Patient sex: F
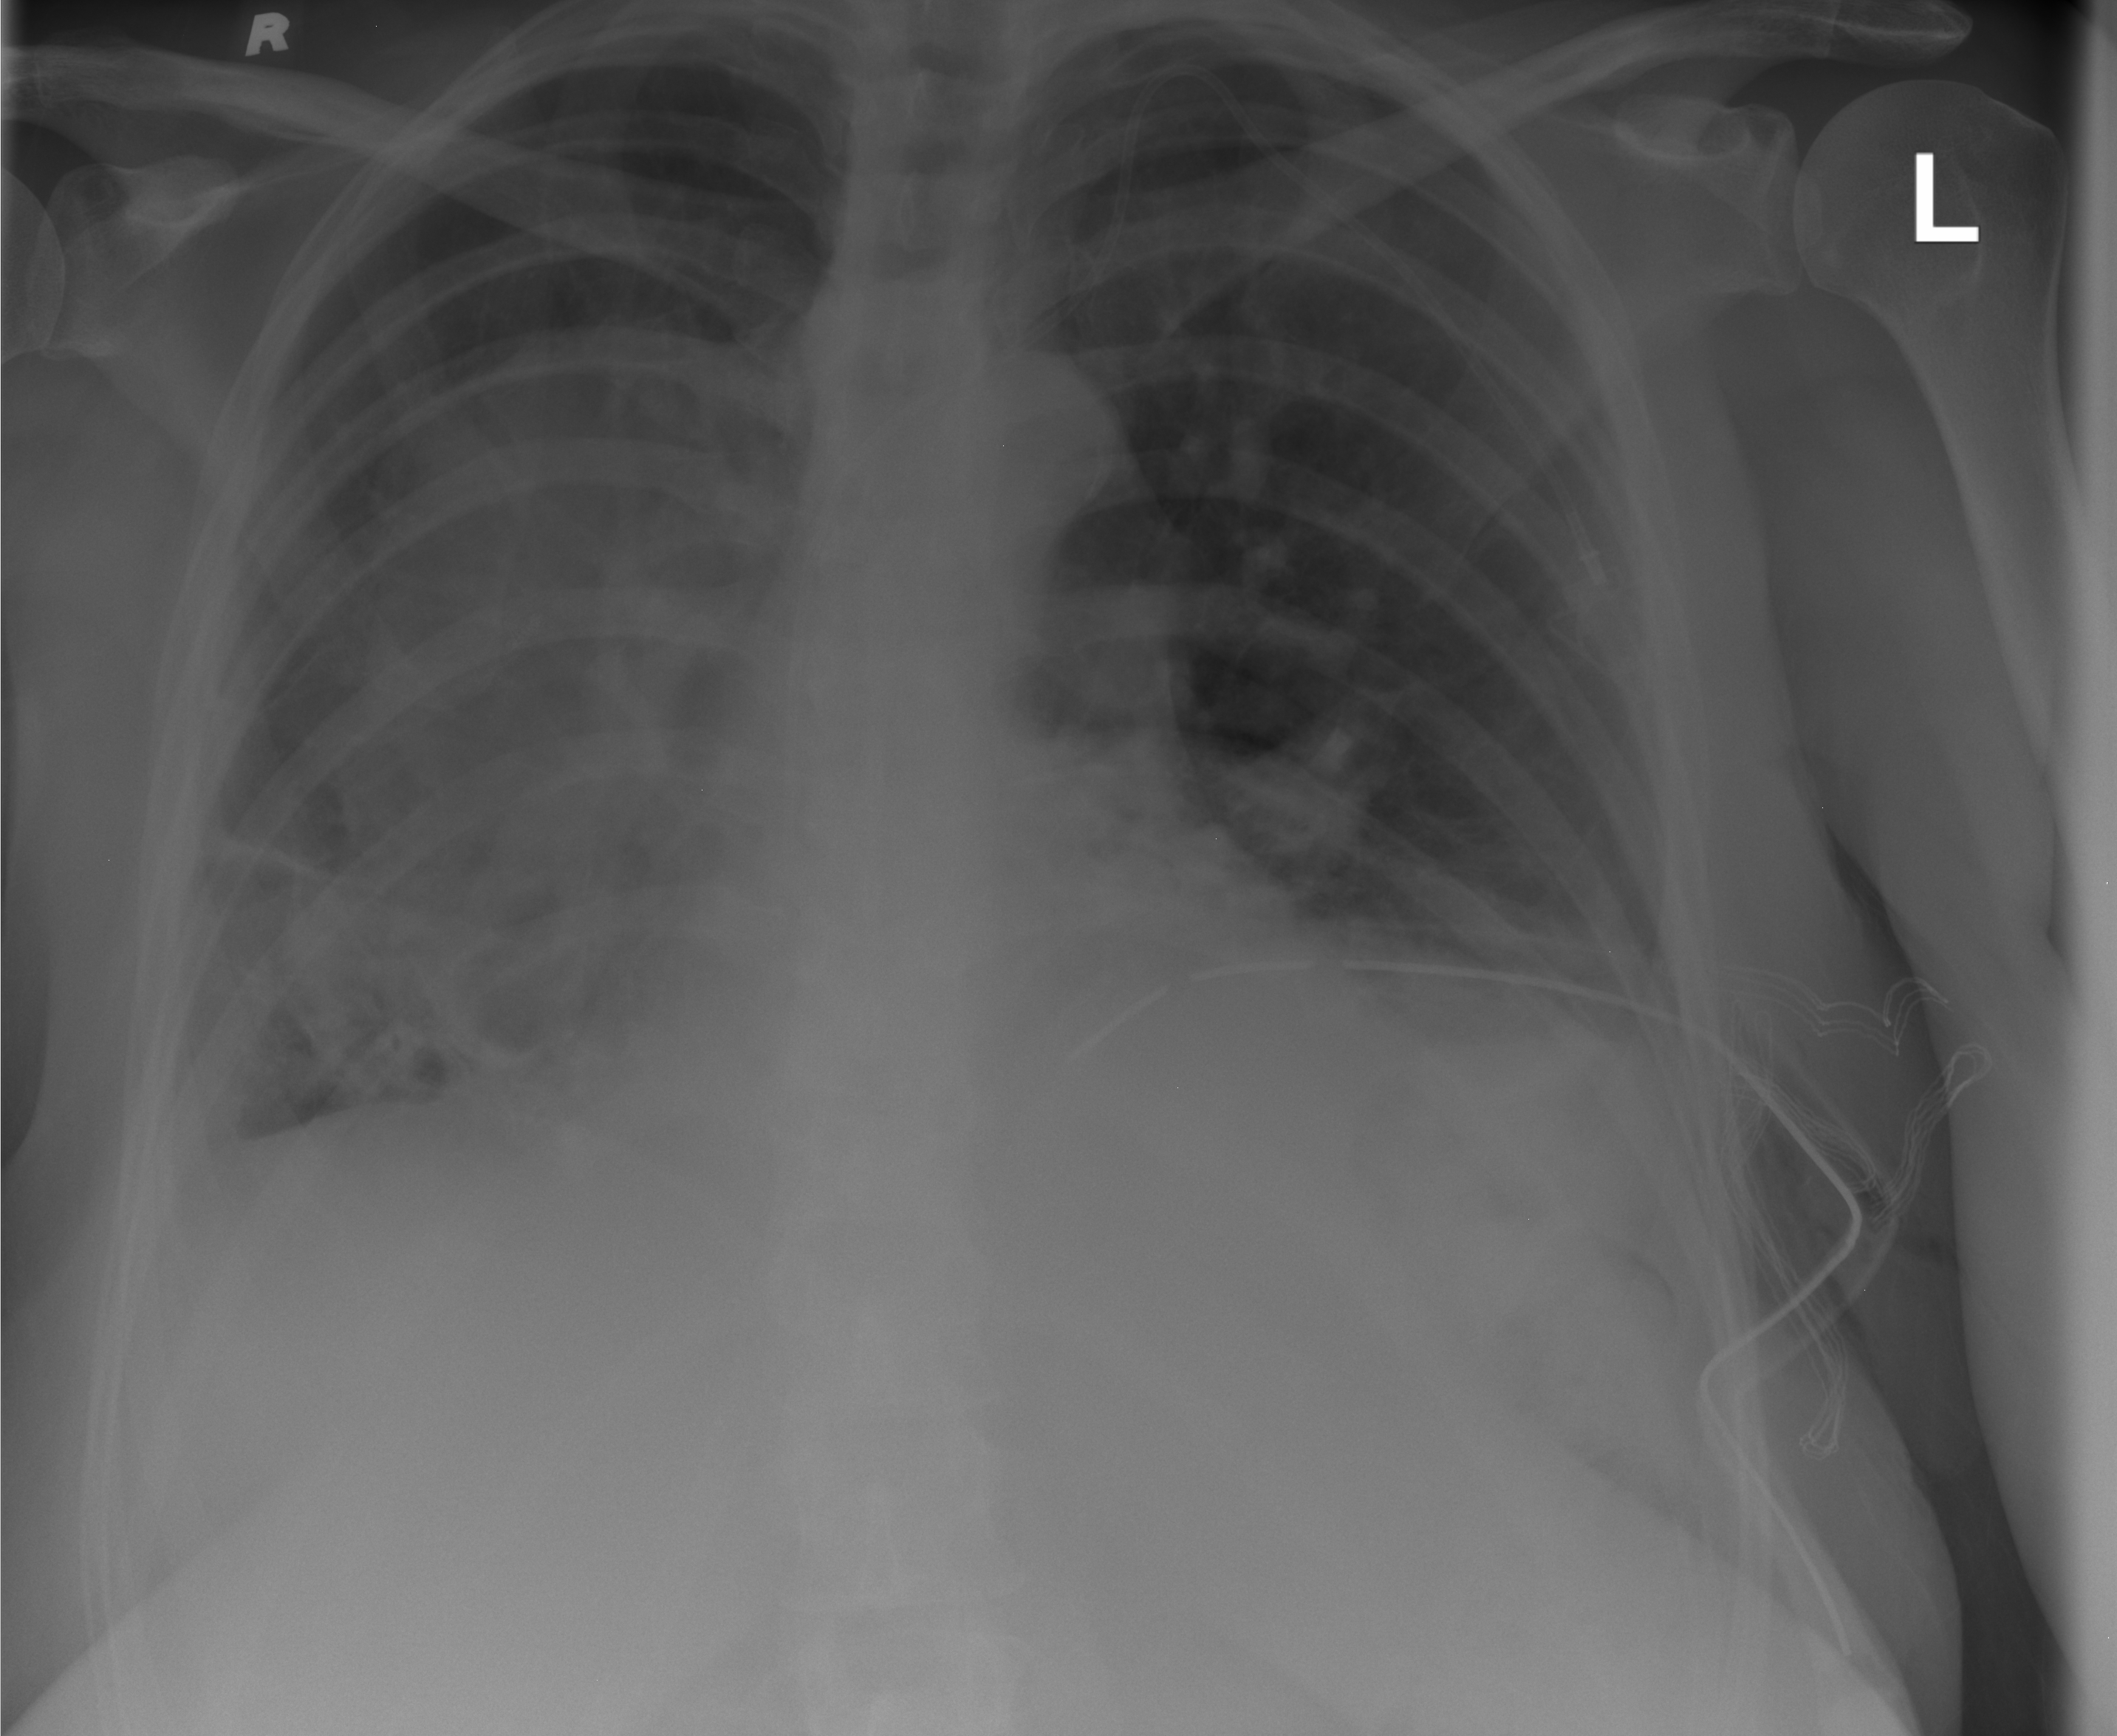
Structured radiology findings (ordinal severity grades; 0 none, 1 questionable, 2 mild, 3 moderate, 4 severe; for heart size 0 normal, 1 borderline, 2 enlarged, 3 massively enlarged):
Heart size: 0
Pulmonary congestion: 0
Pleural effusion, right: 2
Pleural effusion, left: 2
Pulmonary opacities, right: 2
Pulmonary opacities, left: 0
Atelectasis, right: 2
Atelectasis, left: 2